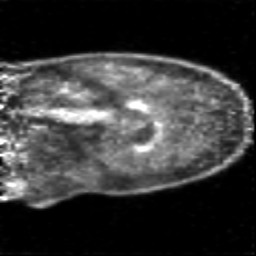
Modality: PET
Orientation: sagittal
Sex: female
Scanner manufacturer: siemens